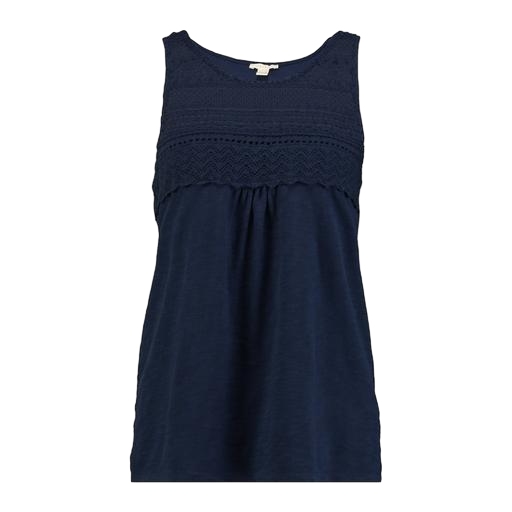
blue slub jersey vest top, dark blue tank top, blue sleeveless t-shirt, white background